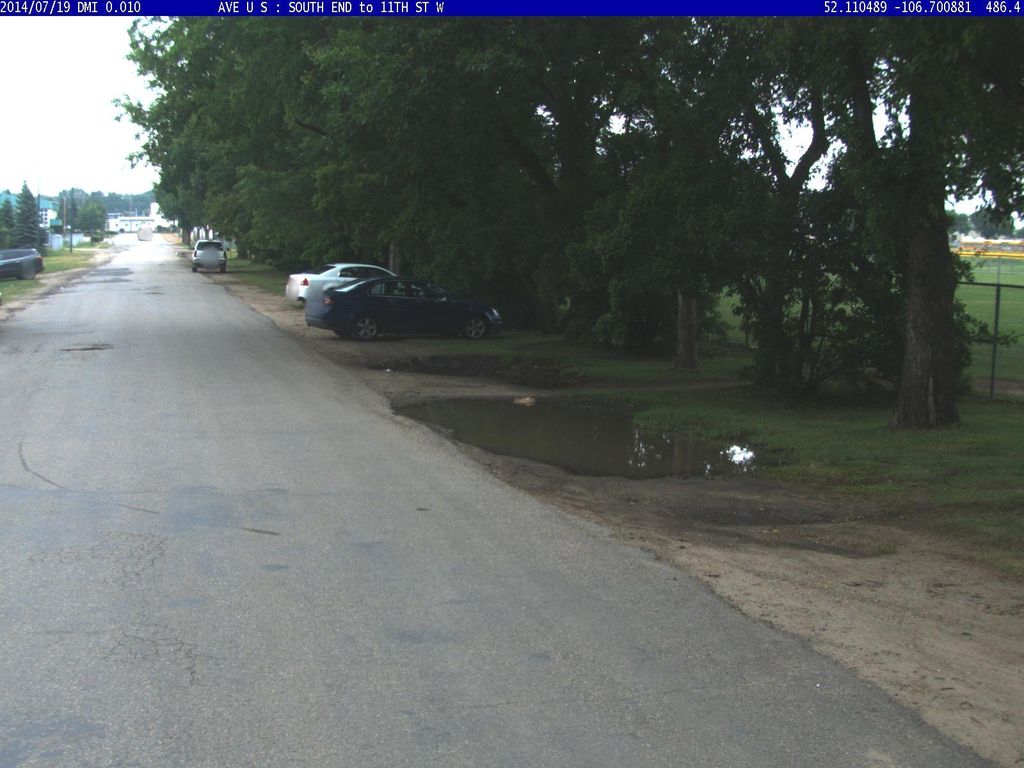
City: saskatoon